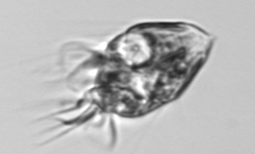
Label: Strombidium_morphotype1